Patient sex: F
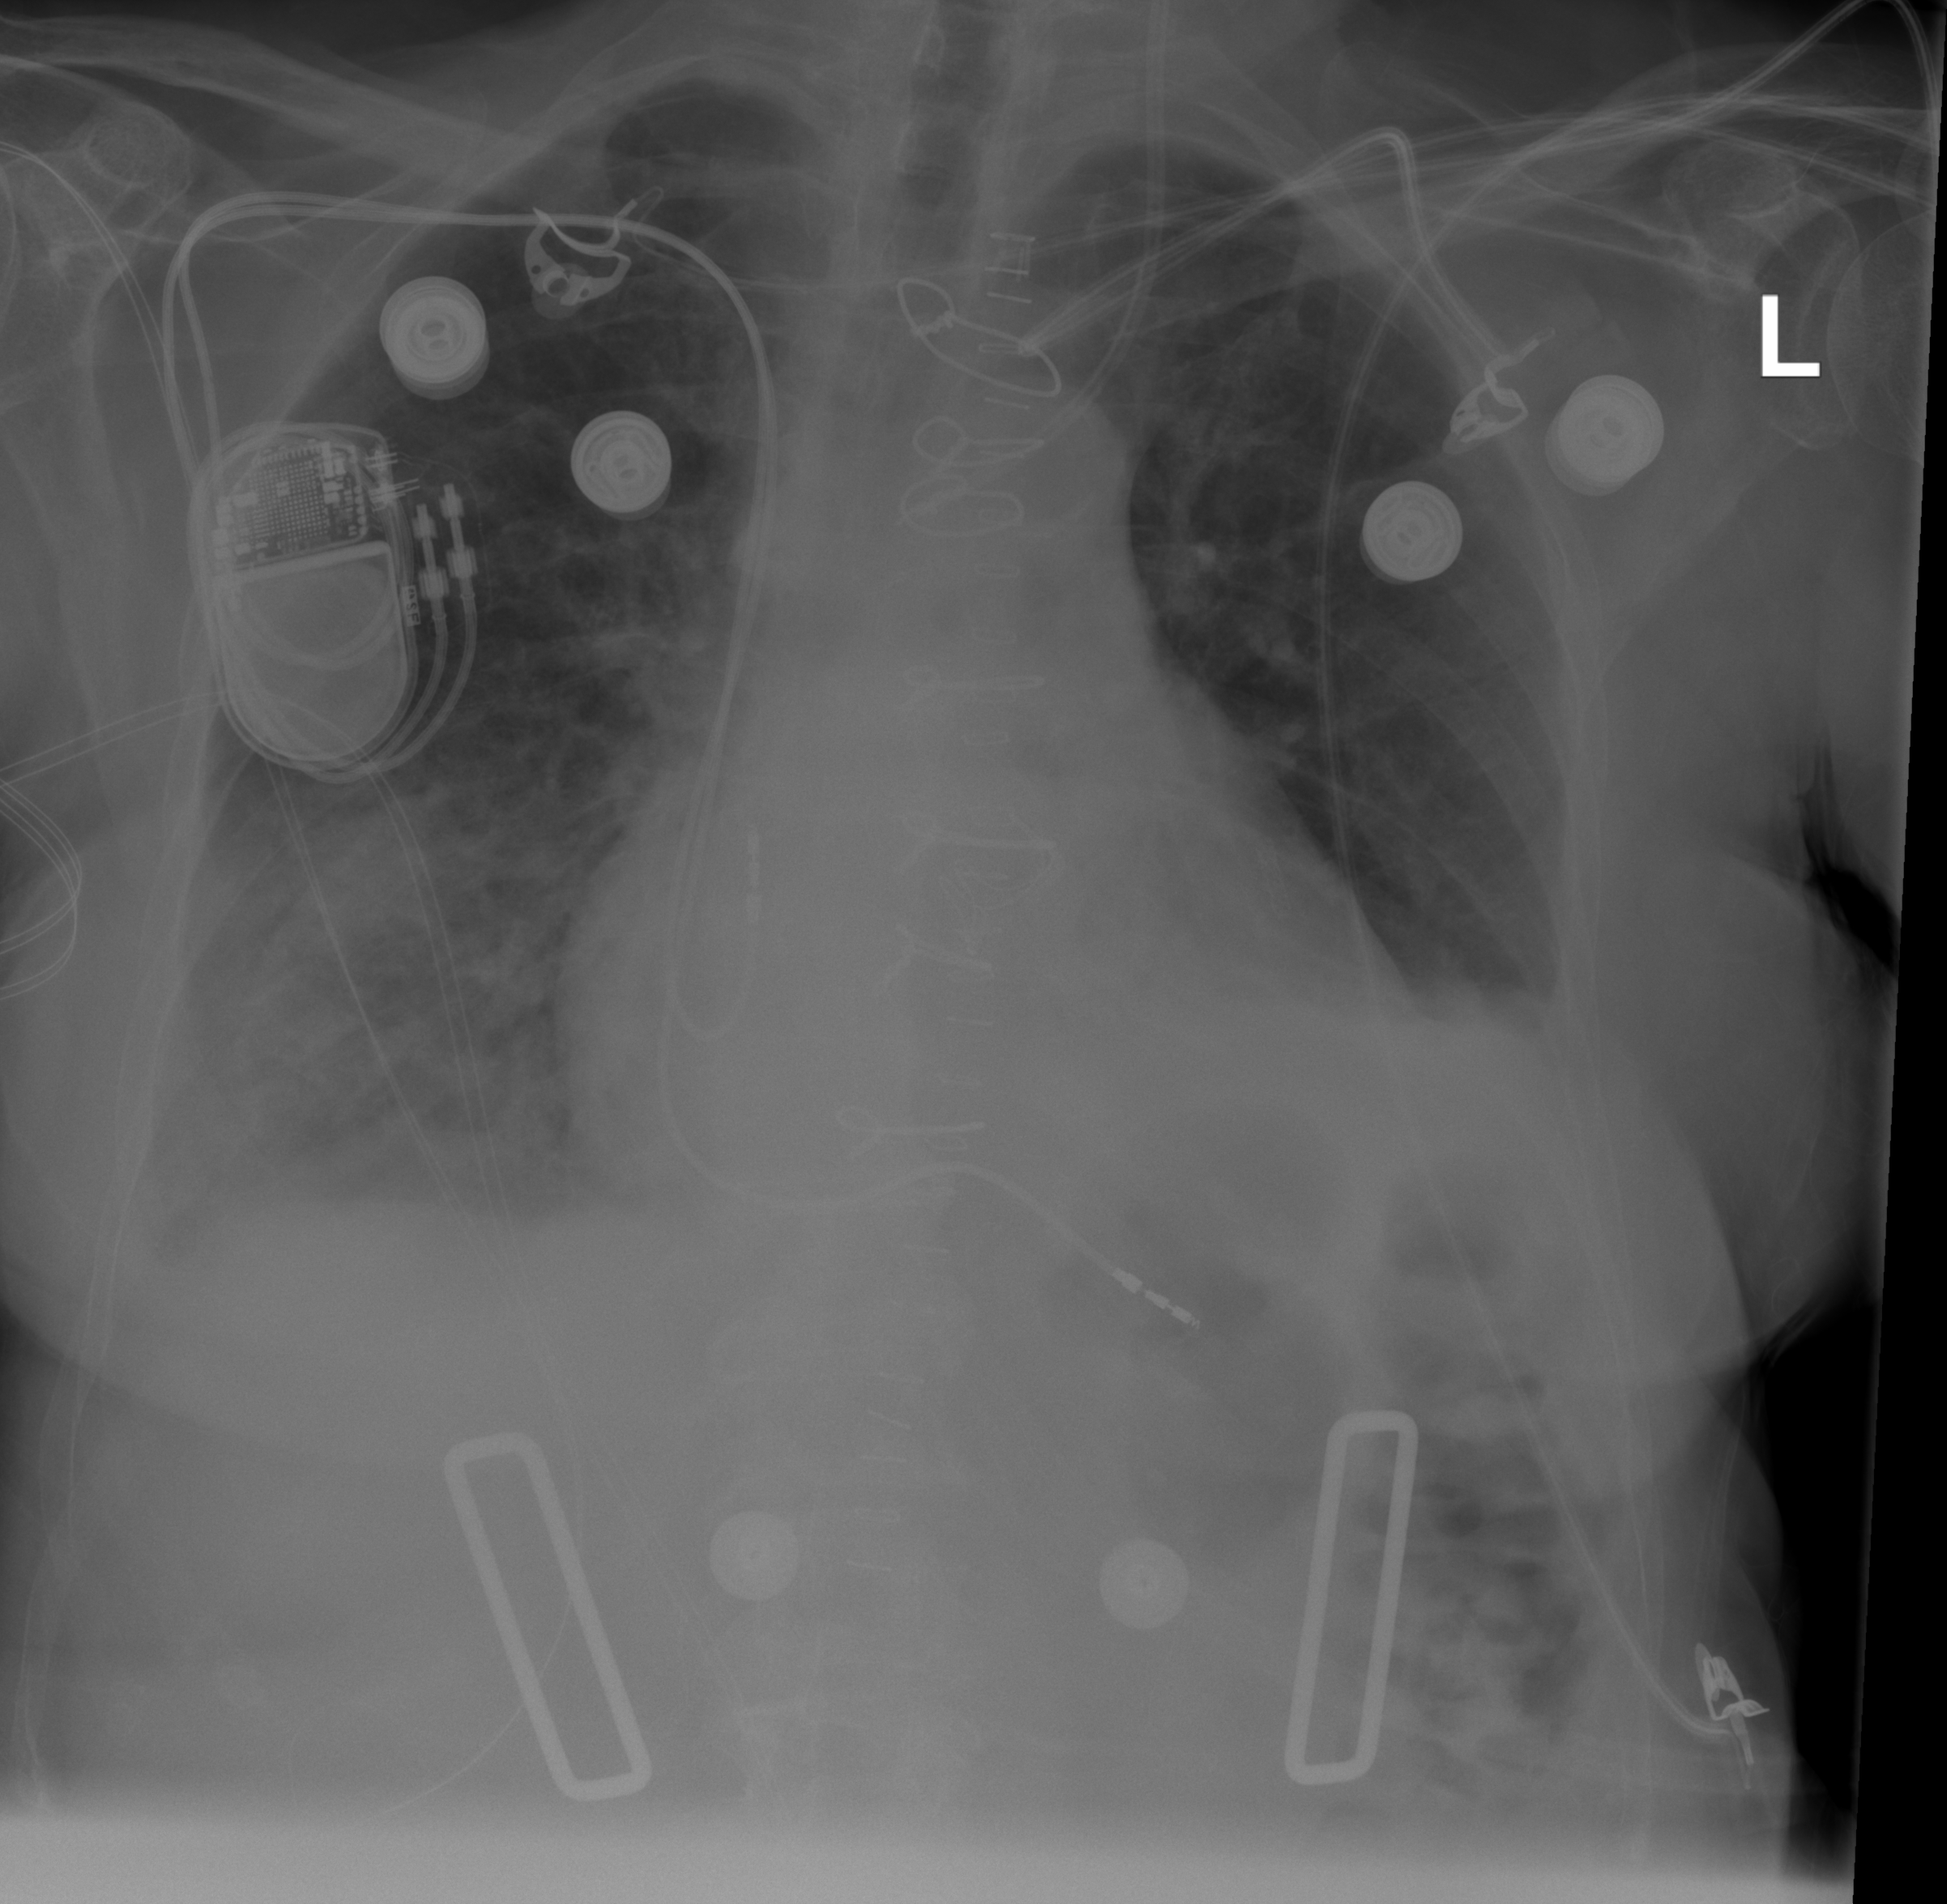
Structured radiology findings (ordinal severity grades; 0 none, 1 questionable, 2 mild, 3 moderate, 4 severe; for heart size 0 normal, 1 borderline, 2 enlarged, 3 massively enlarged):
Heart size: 0
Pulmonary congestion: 2
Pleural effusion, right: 2
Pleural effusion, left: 2
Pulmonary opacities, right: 2
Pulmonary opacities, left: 0
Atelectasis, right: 2
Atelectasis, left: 2